Field crop: maize
Growth stage: 2
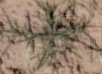
Species: salsola